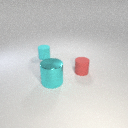
small red rubber cylinder to the right of small cyan rubber cylinder